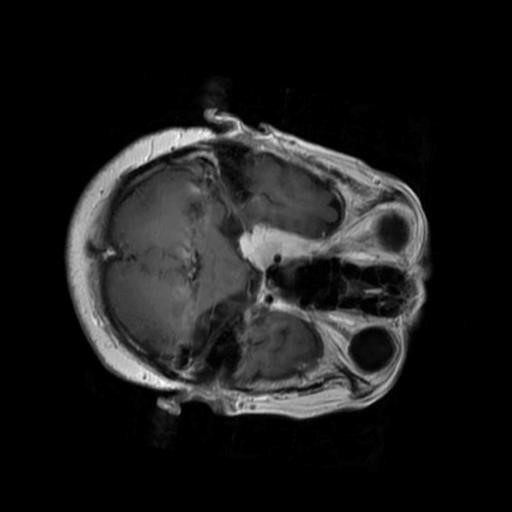
Label: brain_menin